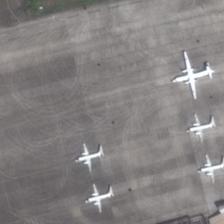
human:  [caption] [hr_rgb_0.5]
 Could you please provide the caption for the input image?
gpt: five planes in two rows are in the airport .

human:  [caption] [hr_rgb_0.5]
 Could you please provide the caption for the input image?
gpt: five white planes in two rows are on an airport .

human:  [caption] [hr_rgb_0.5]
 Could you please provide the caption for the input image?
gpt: five planes are parked on an airport .

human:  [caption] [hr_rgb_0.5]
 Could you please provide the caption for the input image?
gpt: here are a total of five aircraft planes, one of which is significantly larger than the others .

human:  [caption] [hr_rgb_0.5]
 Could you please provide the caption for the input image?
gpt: five planes are parked on an airport .